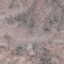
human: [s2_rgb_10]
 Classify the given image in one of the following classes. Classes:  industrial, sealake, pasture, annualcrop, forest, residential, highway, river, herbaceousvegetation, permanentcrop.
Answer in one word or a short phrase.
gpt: HerbaceousVegetation